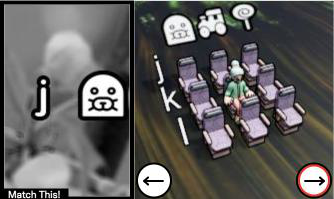
Task: seats
Answer: no